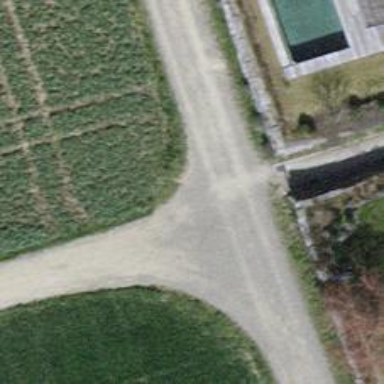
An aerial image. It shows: Well-maintained track road of grade 1.